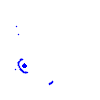
Particle: proton